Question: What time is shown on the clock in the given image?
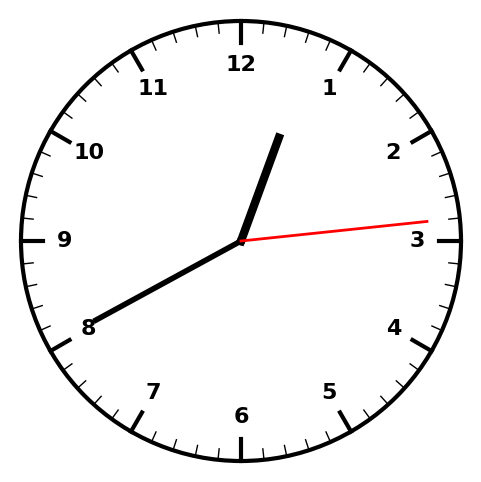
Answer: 12:40:14